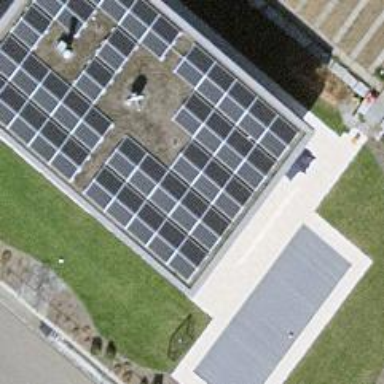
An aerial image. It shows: Solar power generator.